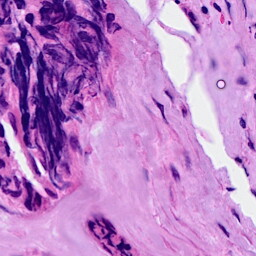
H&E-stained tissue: Breast